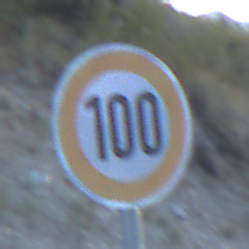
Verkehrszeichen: Geschwindigkeit100
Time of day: SunriseSunset
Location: Outdoor (RoadRail)
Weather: Clear
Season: NotSpecified
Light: Natural